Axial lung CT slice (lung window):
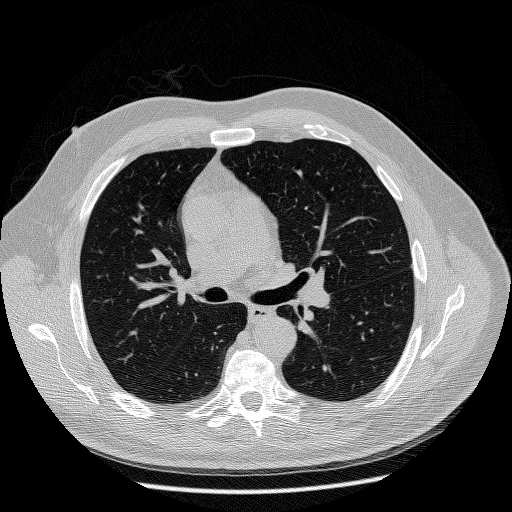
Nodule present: no